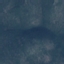
Label: HerbaceousVegetation